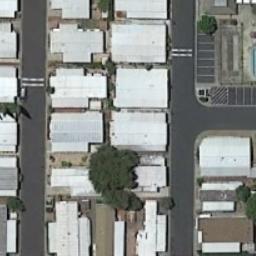
Label: residential